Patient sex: M
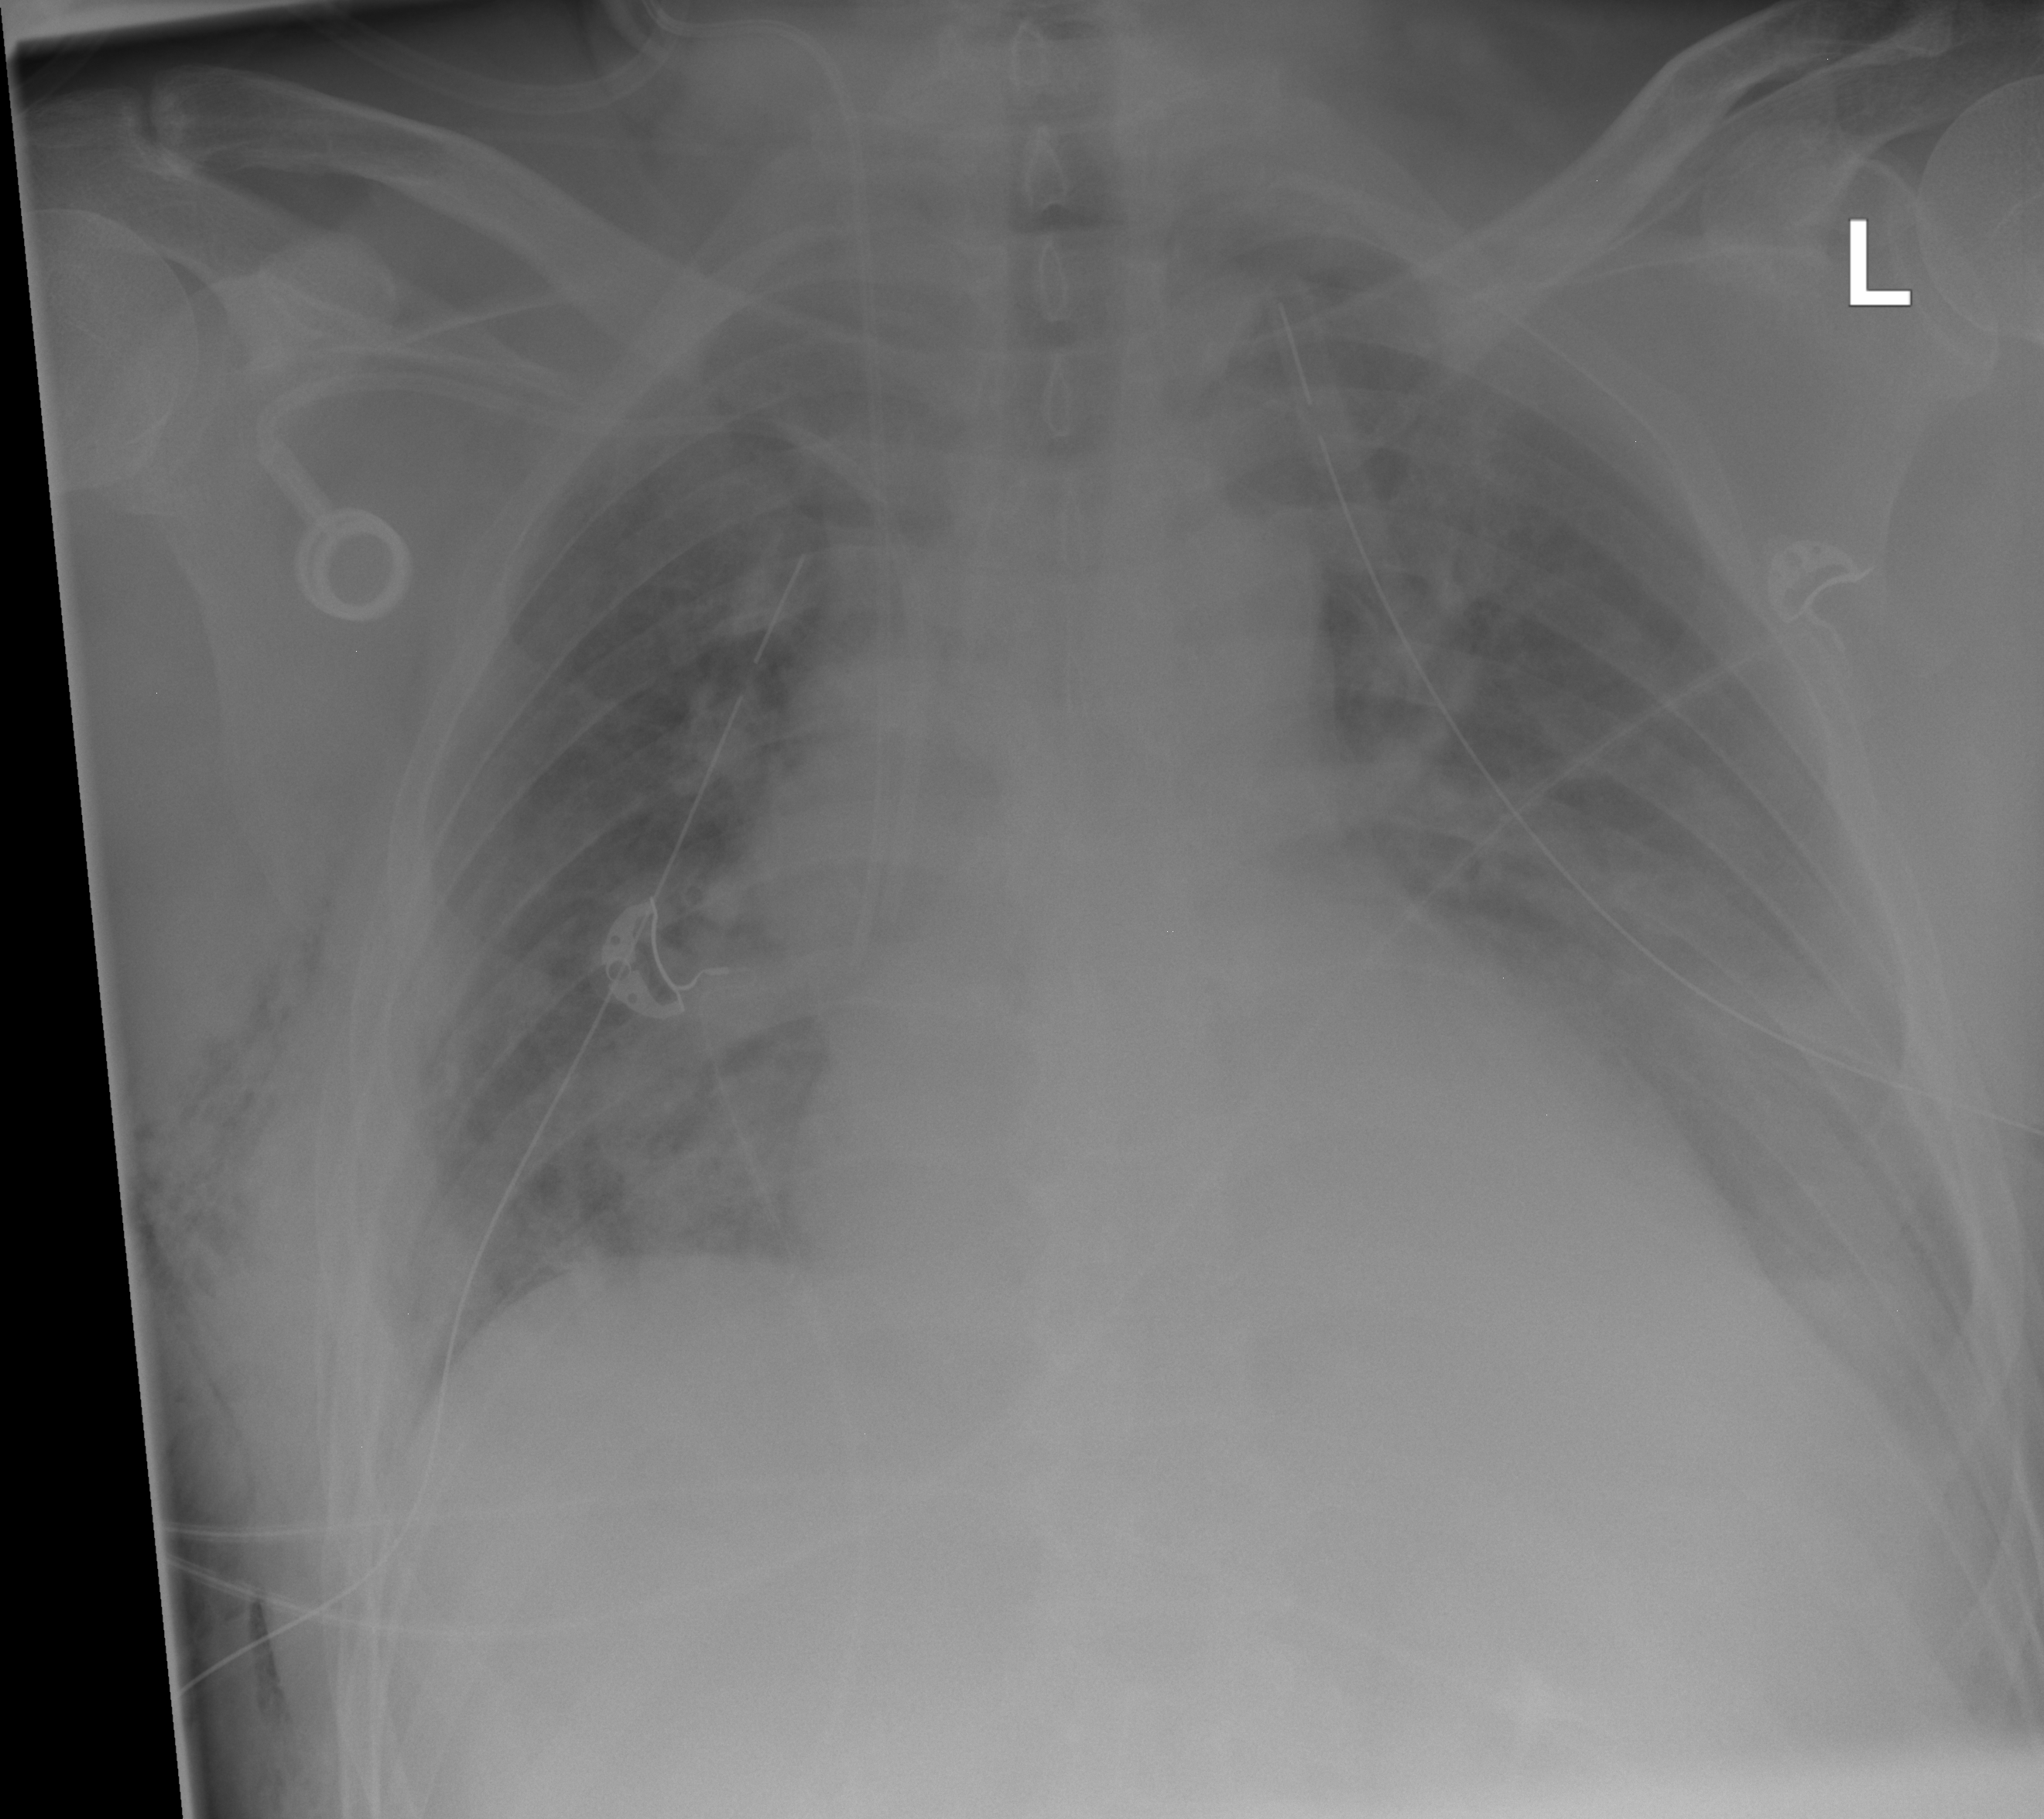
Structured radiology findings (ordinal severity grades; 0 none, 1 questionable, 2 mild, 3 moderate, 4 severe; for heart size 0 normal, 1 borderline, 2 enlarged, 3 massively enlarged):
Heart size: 2
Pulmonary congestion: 2
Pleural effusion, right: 0
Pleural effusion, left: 2
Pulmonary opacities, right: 0
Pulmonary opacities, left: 0
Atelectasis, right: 3
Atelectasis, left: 2